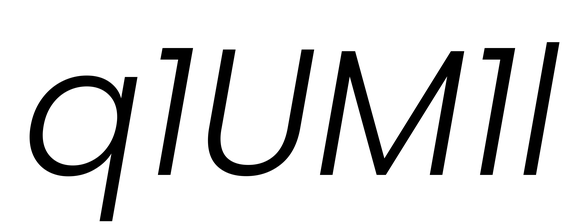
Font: Poppins-LightItalic